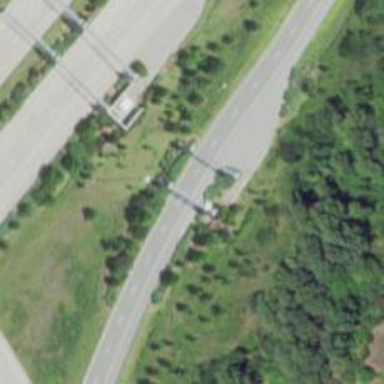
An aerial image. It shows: Toll gantry on the road.